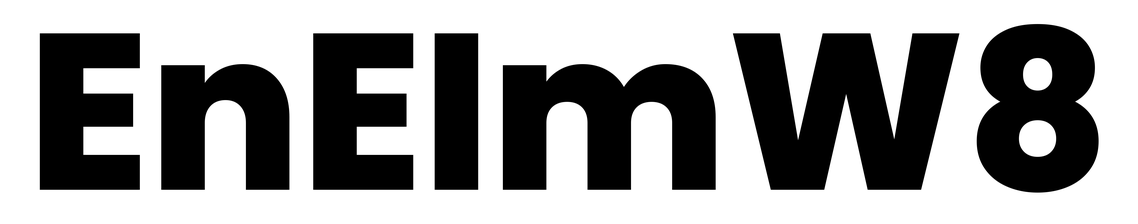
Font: Poppins-ExtraBold